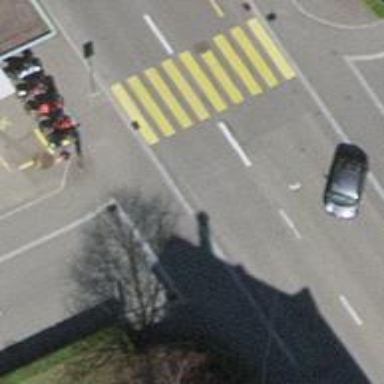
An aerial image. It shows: Zebra crossing on the road.